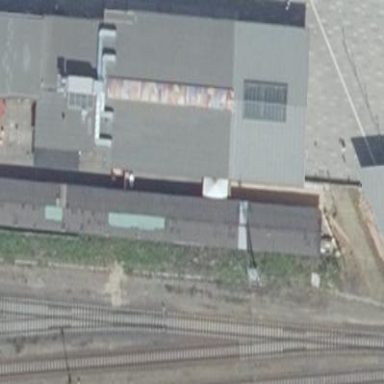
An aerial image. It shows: The roof of the building is gabled and made of gray tar paper.